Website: home-depot
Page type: billing-address
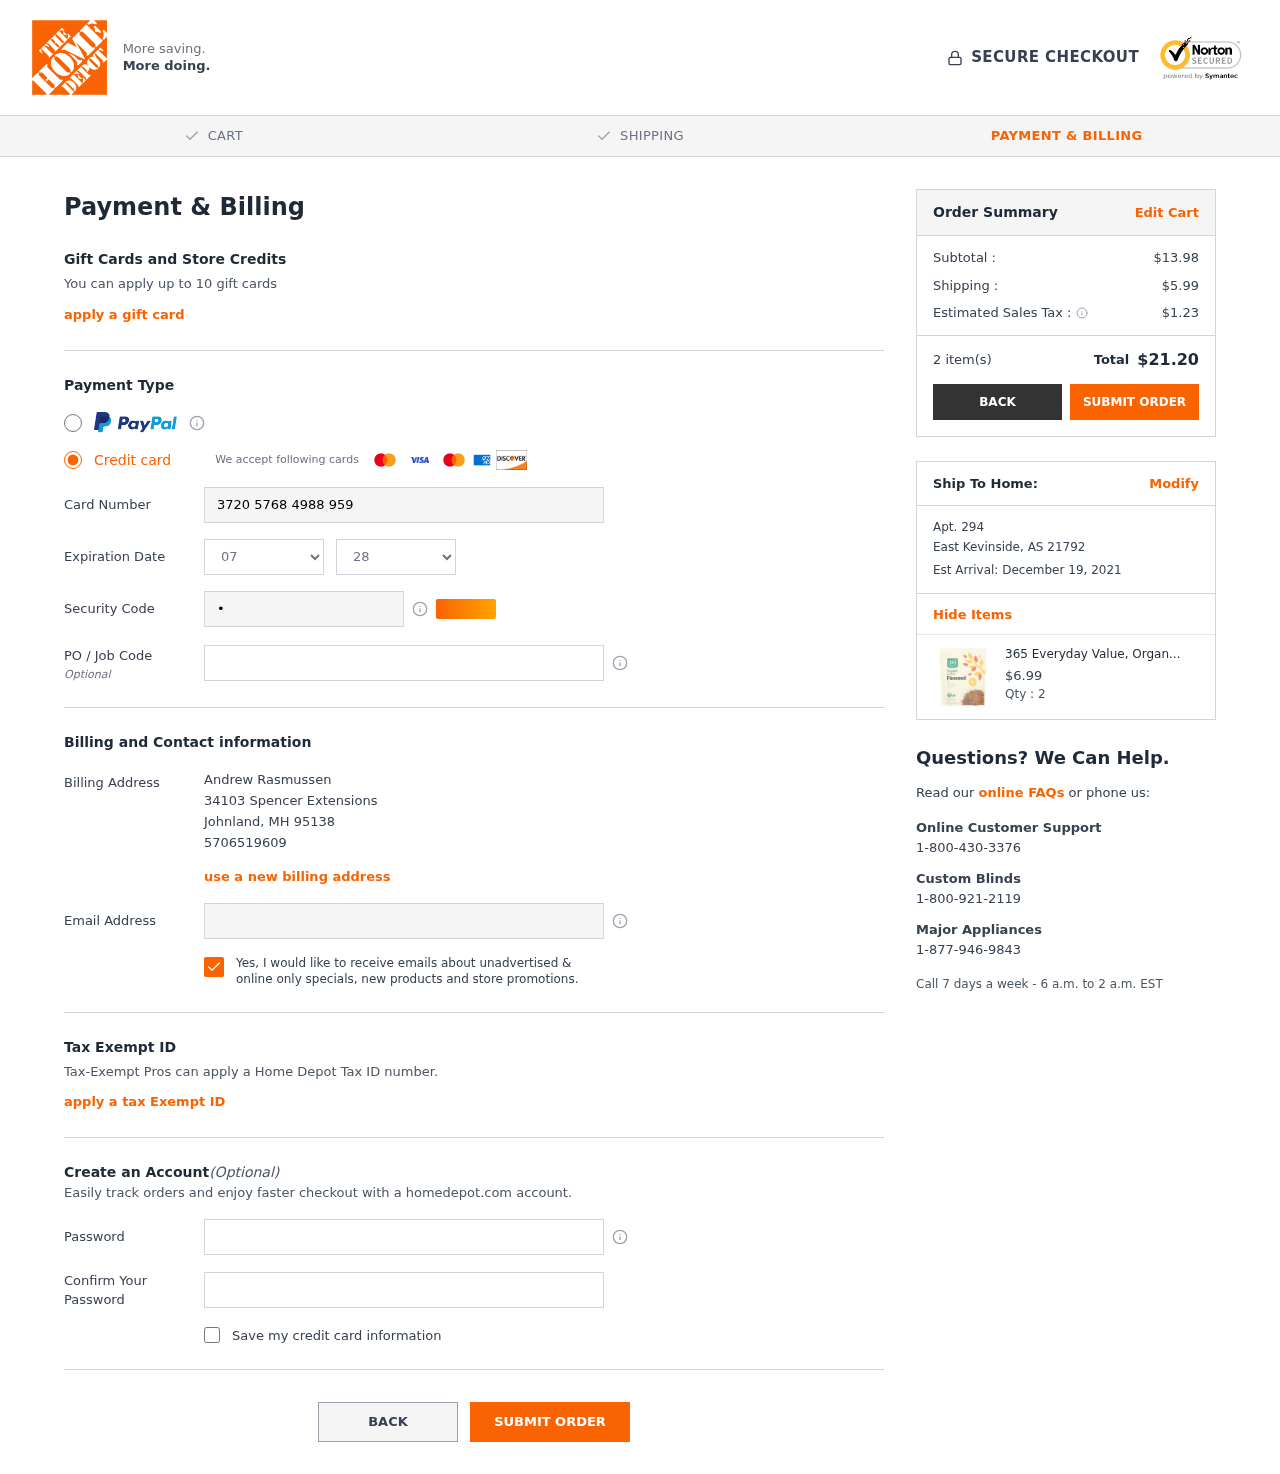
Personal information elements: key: PII_CARD_CVV
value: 2241
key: PII_CARD_EXPIRY_MONTH
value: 07
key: PII_CARD_EXPIRY_YEAR
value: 28
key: PII_CARD_NUMBER
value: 3720 5768 4988 959
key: PII_CITY
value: Johnland
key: PII_CITY2
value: East Kevinside
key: PII_EMAIL
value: andrew.rasmussen@yahoo.com
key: PII_FULLNAME
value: Andrew Rasmussen
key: PII_JOB_CODE
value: WO-414194
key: PII_PHONE
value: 5706519609
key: PII_POSTCODE
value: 95138
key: PII_POSTCODE2
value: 21792
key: PII_STATE_ABBR
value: MH
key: PII_STATE_ABBR2
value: AS
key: PII_STREET
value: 34103 Spencer Extensions
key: PII_STREET2
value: Apt. 294
Product elements: key: PRODUCT1_NAME
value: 365 Everyday Value, Organic Ground Flaxseed, 14 oz
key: PRODUCT1_PRICE
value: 6.99
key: PRODUCT1_QUANTITY
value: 2
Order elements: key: ORDER_SUBTOTAL
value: $13.98
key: ORDER_SHIPPING_COST
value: $5.99
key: ORDER_TAX
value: $1.23
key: ORDER_NUM_ITEMS
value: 2 item(s)
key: ORDER_TOTAL
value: $21.20
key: ORDER_DELIVERY_DATE
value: Est Arrival: December 19, 2021